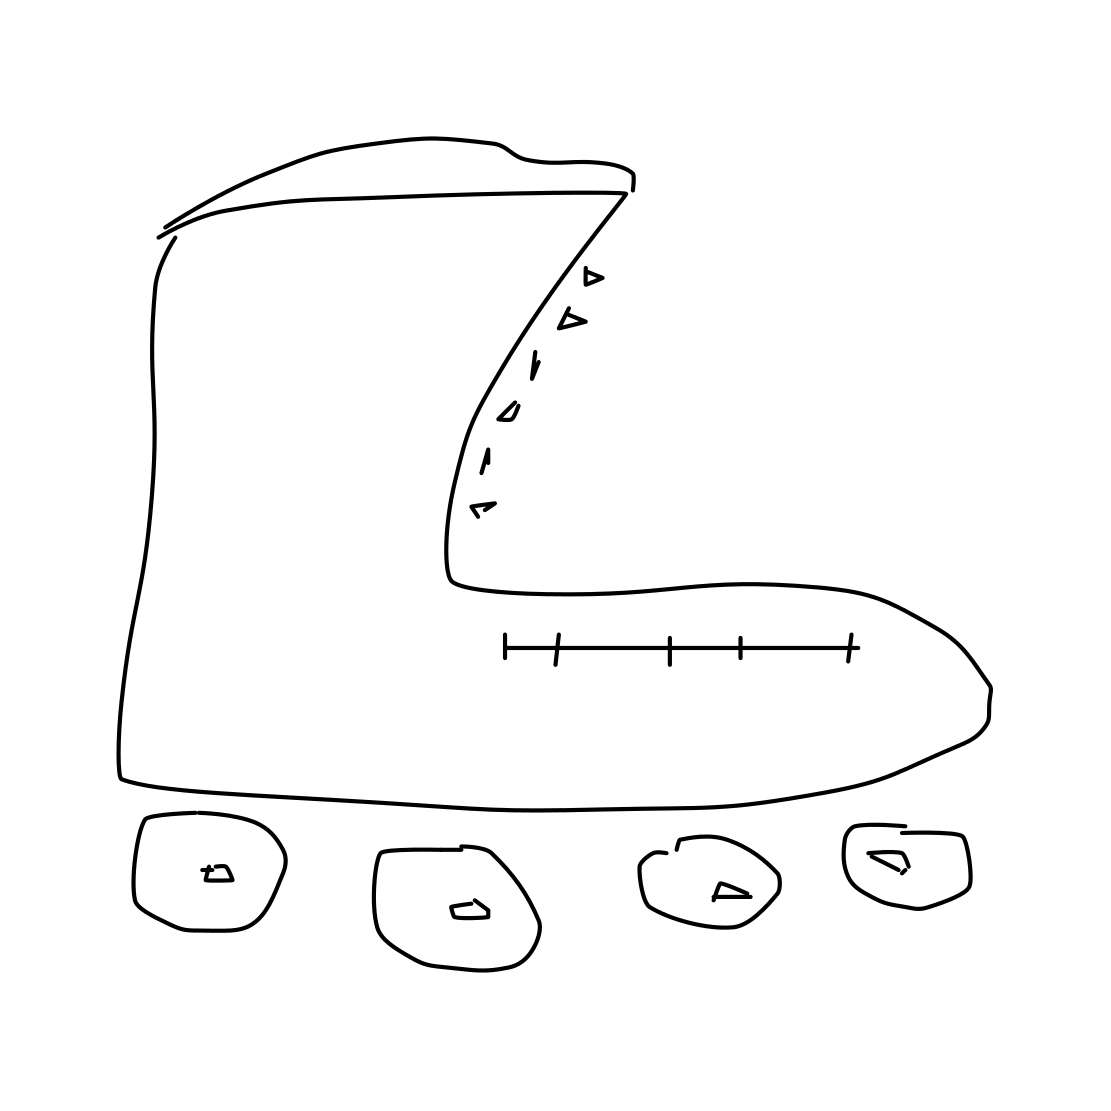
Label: rollerblades